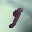
Label: 9